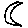
Label: moon